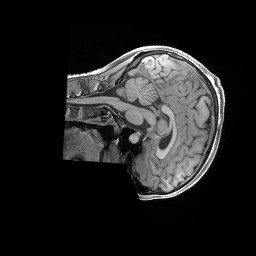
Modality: T1w
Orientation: sagittal
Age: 21
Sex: male
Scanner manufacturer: siemens
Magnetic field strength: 3 T
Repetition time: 2.4 s
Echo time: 0.00228 s